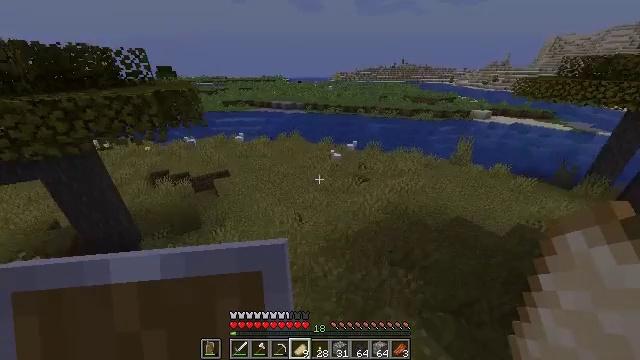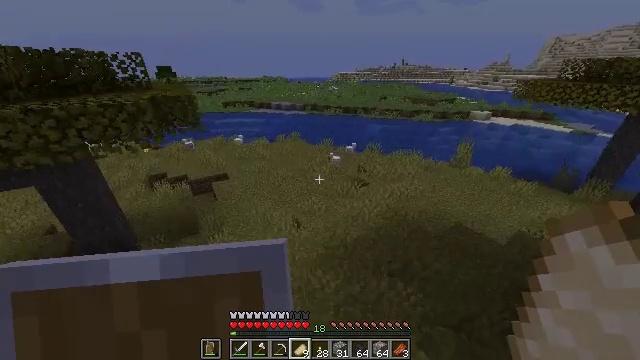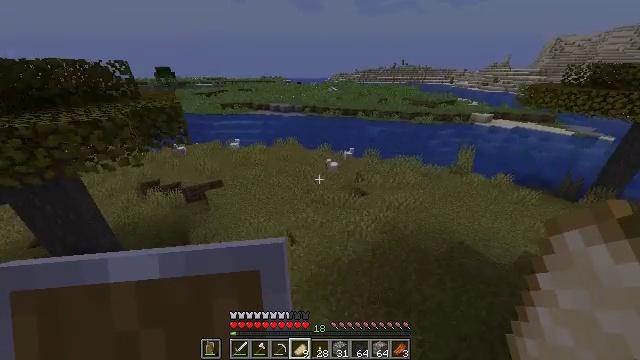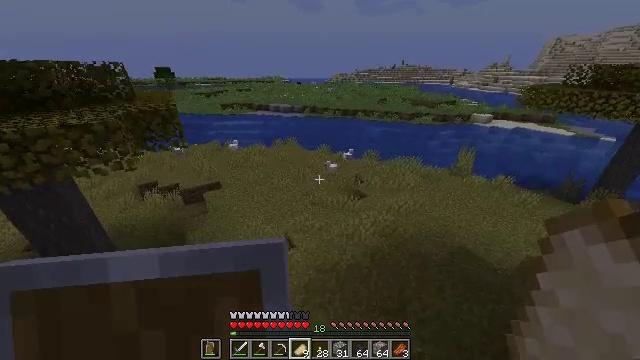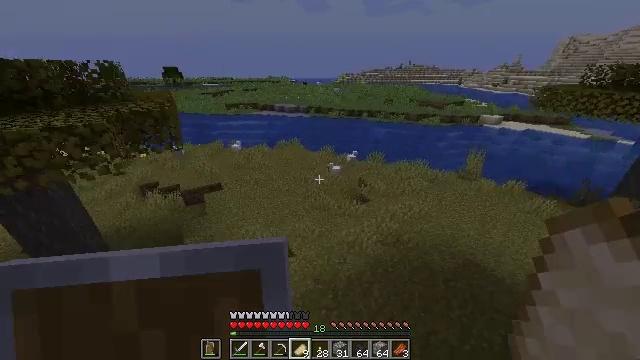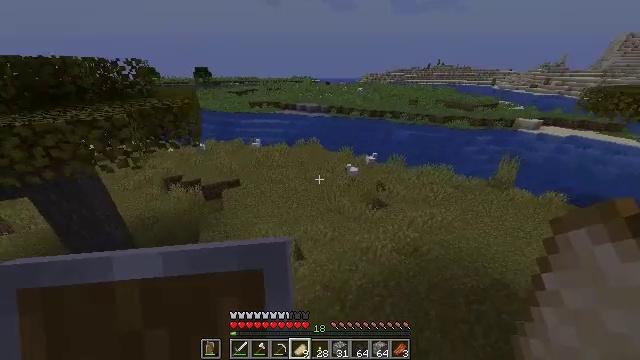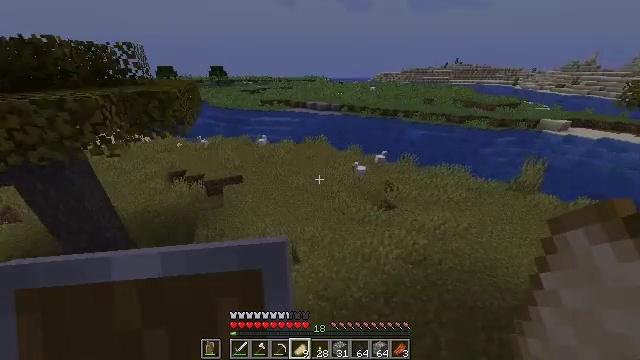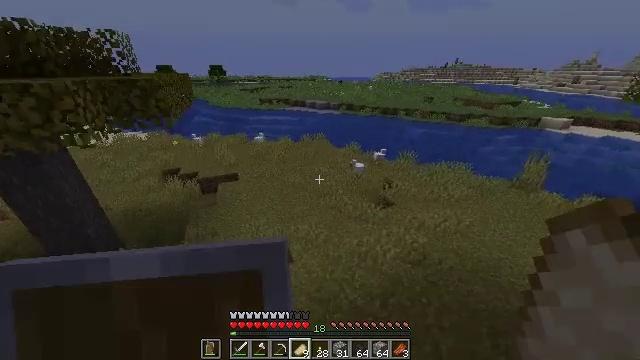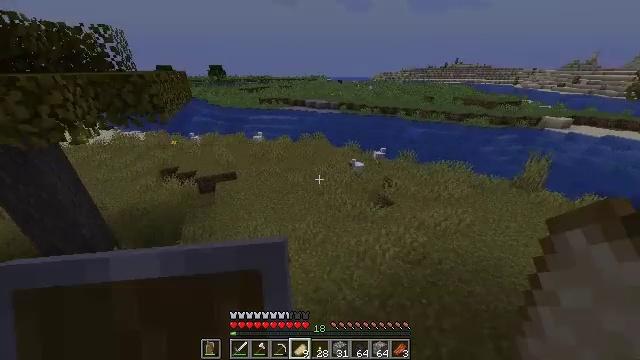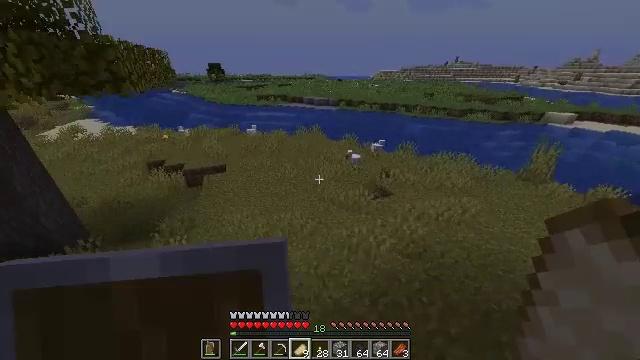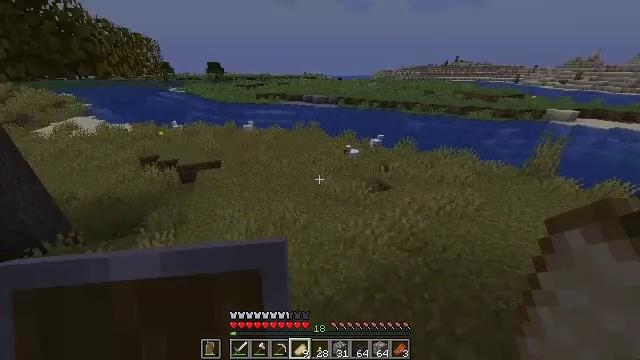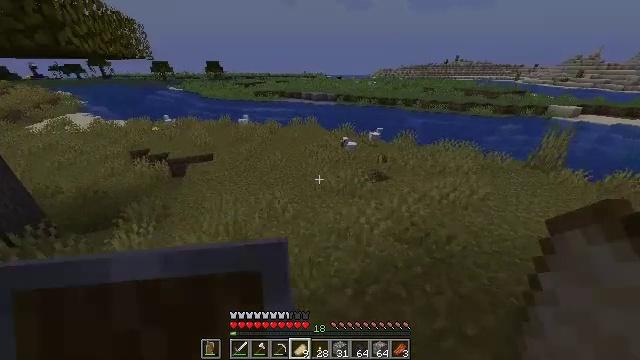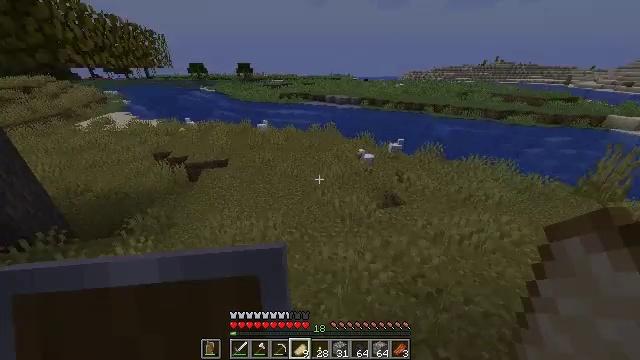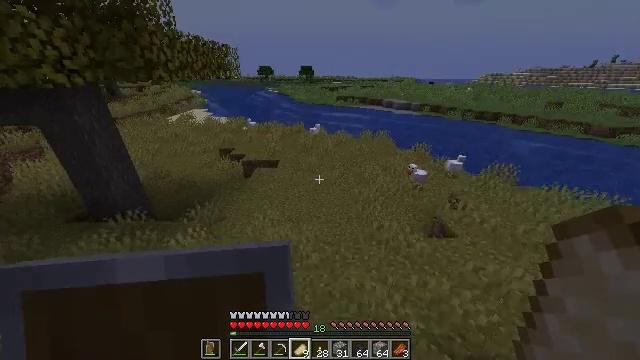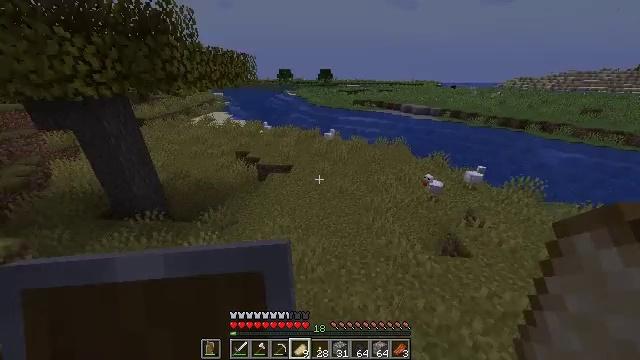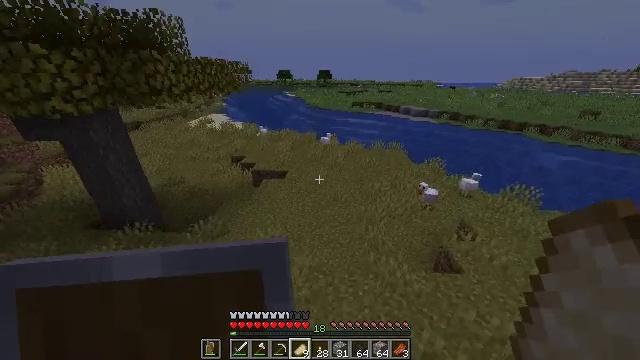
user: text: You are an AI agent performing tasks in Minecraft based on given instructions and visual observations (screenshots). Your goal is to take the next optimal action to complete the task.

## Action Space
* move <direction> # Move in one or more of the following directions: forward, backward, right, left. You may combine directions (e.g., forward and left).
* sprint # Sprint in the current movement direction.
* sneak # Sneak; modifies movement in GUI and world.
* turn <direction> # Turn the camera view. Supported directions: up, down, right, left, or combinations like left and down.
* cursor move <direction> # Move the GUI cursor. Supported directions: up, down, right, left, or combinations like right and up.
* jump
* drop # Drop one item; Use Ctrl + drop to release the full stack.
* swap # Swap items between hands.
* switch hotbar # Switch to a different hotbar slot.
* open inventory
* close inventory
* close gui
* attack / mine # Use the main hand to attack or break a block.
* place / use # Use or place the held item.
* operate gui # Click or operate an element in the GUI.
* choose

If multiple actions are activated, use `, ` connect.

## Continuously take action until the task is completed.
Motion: motion action
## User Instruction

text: Remove an apple from the inventory.
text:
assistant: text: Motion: move forward and move right, jump
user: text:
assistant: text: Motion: move forward and move right, jump
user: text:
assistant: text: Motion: move forward and move right, jump
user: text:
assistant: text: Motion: move forward and move right, turn left, jump
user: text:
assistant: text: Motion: move forward and move right, turn left, jump
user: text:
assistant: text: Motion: move forward and move right, turn left, jump
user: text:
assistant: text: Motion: move forward and move right, jump
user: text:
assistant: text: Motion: move forward and move right, jump
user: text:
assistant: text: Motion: move forward and move right, jump
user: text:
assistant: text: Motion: move forward and move right, jump
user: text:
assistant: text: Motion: move forward and move right, jump
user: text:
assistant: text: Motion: move forward and move right, turn left, jump
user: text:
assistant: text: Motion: move forward and move right, turn left, jump
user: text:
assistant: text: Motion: move forward and move right, turn left, jump
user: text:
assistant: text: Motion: move forward and move right, jump
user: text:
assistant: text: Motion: move forward, jump
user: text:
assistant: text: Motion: move forward, jump
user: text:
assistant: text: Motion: move forward, jump
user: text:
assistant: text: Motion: move forward, jump
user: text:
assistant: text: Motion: move forward, jump
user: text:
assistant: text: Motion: move forward, jump
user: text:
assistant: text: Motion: move forward, jump
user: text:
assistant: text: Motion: move forward, jump
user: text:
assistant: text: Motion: move forward, jump
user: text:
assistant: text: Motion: move forward, jump
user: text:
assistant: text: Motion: move forward, jump
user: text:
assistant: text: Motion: move forward, jump
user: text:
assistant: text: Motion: move forward, jump
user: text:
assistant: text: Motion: move forward, jump
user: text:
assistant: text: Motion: move forward, jump